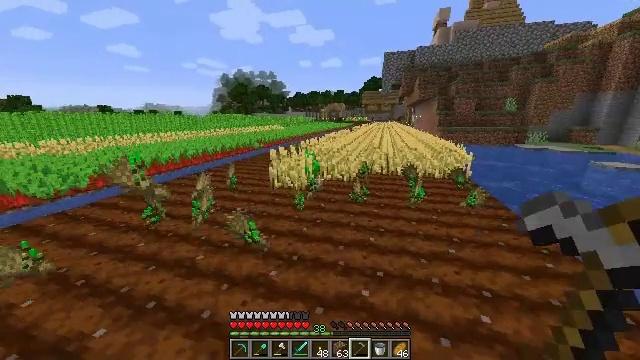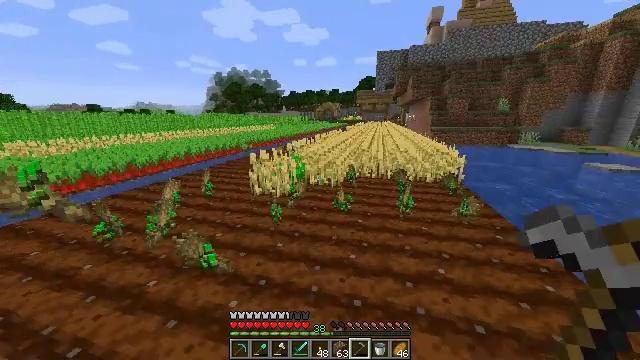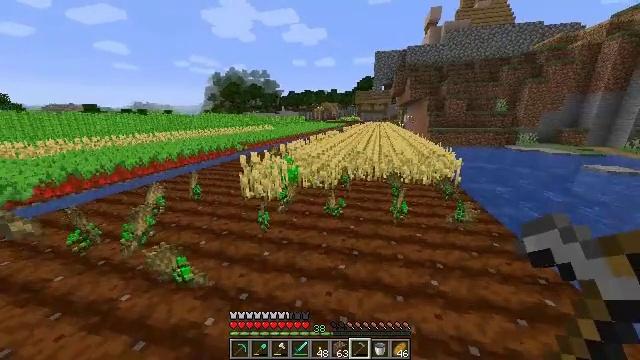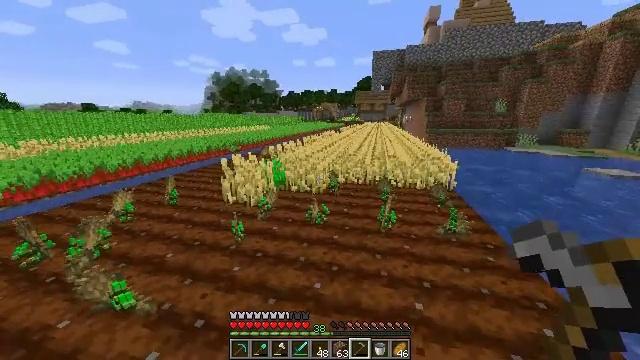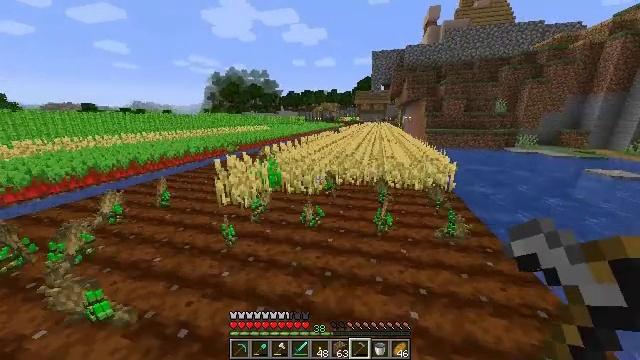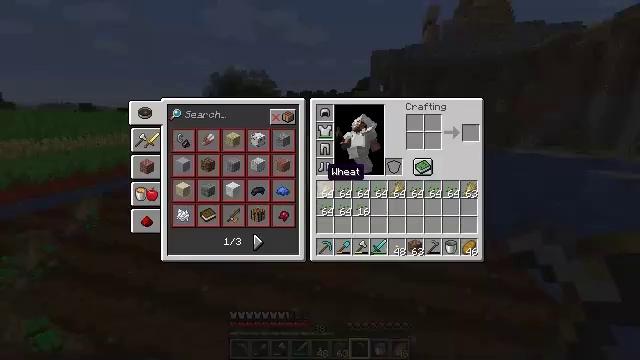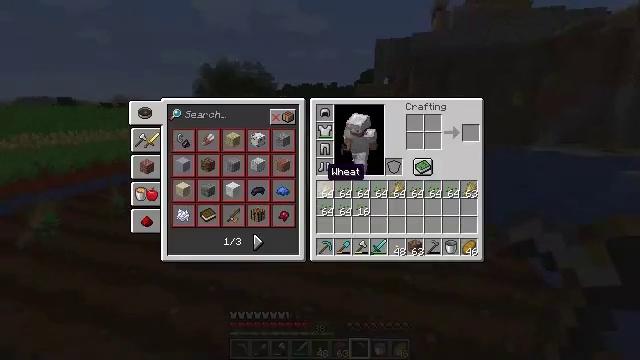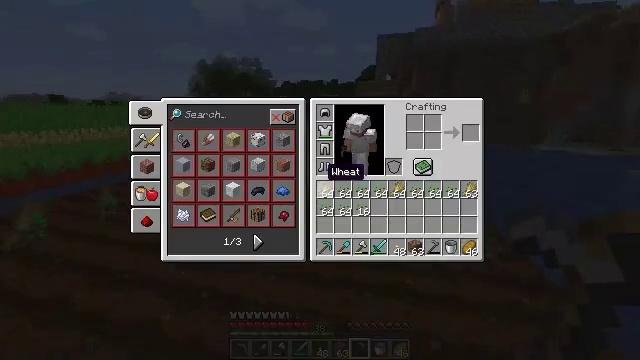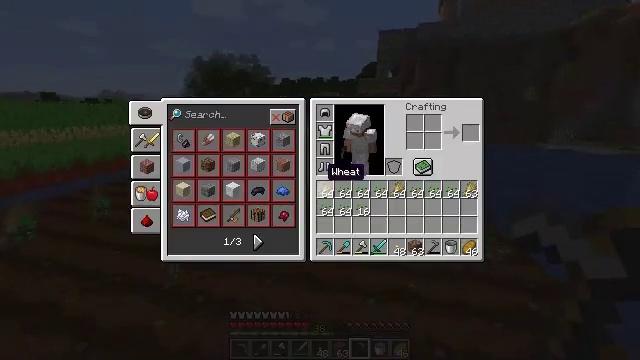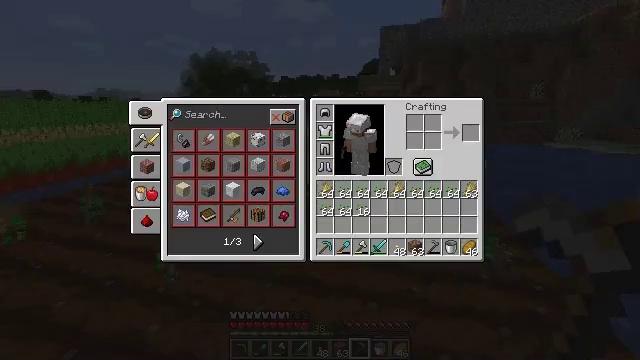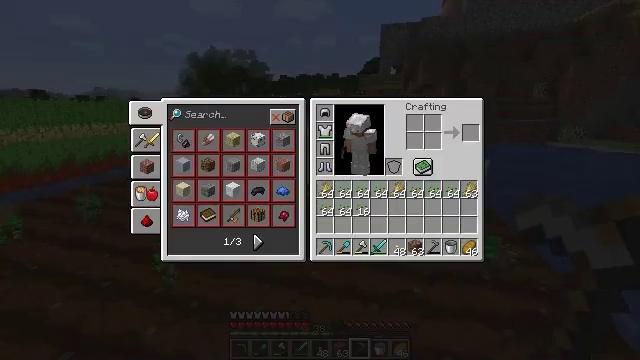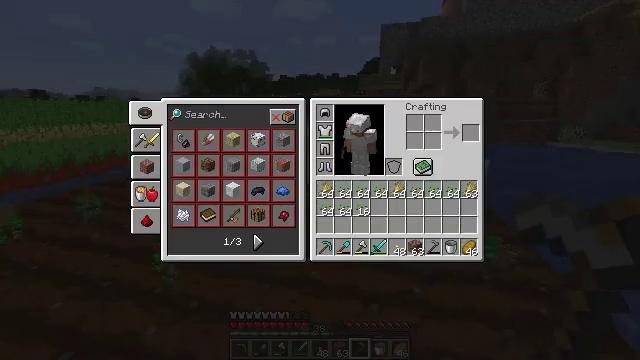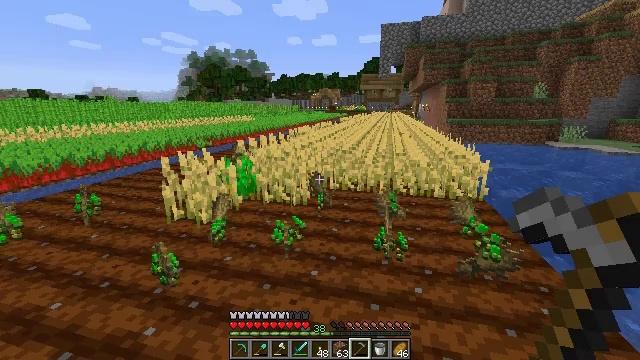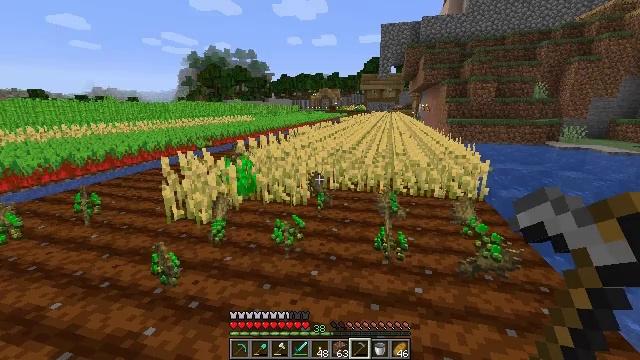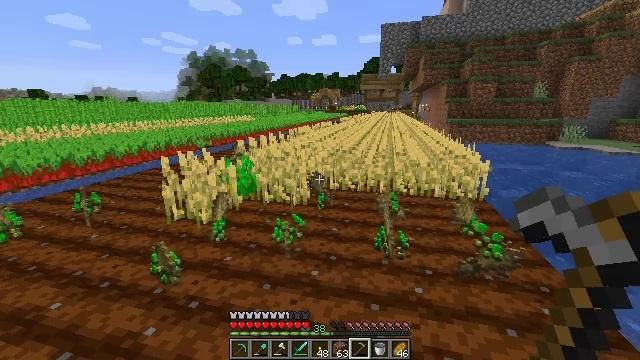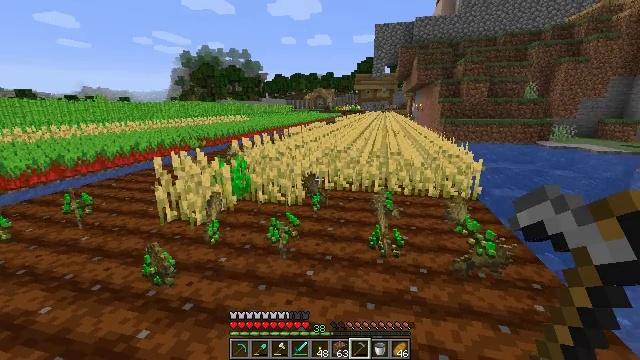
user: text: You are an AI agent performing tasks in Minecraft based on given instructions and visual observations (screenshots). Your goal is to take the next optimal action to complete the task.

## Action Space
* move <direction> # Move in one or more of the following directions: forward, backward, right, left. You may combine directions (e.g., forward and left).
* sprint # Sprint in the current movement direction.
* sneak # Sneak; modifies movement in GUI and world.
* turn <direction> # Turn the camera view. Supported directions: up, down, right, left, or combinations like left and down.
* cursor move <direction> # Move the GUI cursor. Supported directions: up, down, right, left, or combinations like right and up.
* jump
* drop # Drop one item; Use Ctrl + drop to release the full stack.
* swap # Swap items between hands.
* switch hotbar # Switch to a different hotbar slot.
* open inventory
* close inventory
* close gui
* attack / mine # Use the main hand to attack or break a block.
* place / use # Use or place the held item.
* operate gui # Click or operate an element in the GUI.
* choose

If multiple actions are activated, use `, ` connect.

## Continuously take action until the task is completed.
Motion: motion action
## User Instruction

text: Harvest wheat from the field.
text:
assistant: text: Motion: move forward and move right, sprint, turn right, attack / mine
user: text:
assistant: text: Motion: move forward and move right, sprint, attack / mine
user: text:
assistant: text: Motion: move forward and move right, sprint, attack / mine
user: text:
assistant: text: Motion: move forward
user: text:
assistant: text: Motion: move forward, open inventory
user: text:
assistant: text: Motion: open inventory
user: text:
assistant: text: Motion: open inventory
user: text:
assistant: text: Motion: no_op
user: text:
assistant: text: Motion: no_op
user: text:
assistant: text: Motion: no_op
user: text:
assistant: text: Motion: no_op
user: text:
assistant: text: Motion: no_op
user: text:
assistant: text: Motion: no_op
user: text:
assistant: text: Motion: no_op
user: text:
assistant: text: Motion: turn right
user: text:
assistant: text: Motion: turn right
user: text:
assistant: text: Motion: move forward, turn right
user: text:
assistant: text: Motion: move forward
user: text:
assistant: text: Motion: move forward and move right
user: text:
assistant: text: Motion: move forward and move right, turn right
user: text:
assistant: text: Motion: move forward and move right
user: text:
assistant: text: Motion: move forward and move right, turn right
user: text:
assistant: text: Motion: move forward and move right
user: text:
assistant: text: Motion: move forward and move right
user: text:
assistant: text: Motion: move forward
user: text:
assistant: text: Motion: move forward
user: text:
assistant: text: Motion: move forward
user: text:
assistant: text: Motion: move forward, turn left
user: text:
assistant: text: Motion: move forward, attack / mine
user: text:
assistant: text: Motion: move forward, turn left, attack / mine